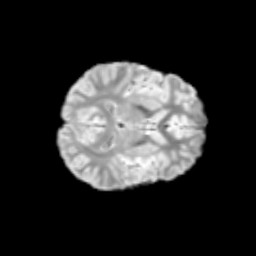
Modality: T2w
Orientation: axial
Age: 11
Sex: male
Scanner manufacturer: siemens
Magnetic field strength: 3 T
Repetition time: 3.8 s
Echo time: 0.07 s